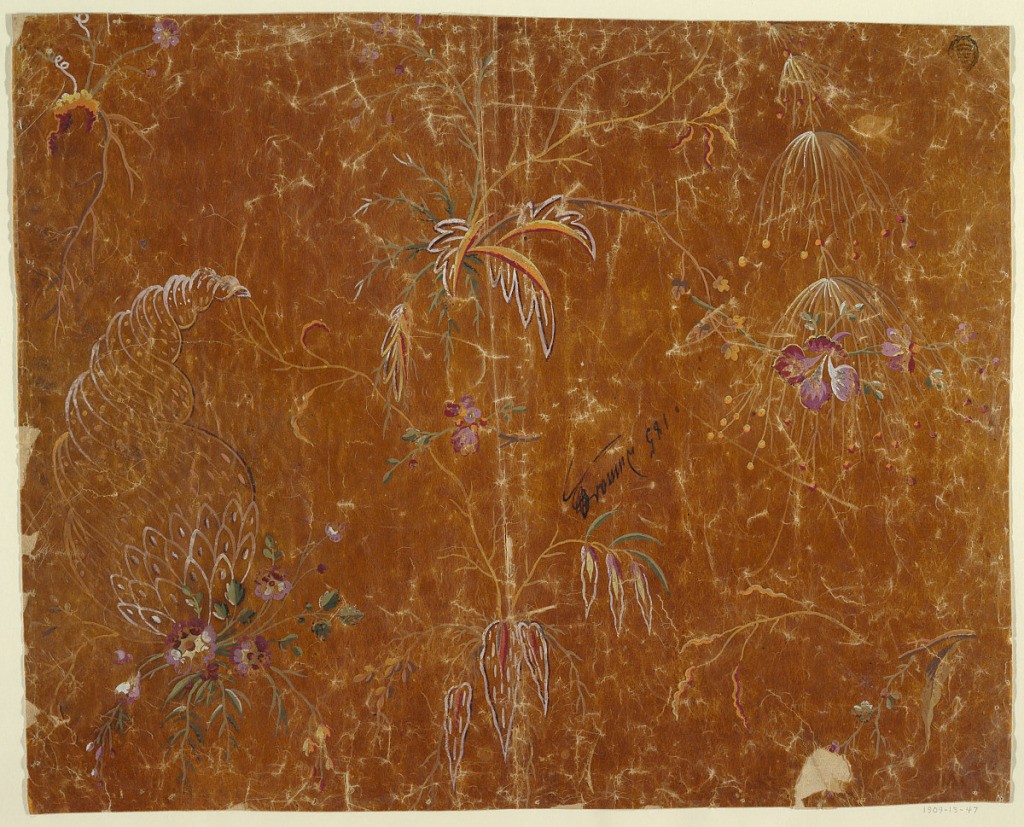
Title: Design for a Woven Fabric
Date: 1825–1850
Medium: Brush and gouche on oily tracing paper
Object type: Drawing
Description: Boughs connect six fantastical flower motifs, which are disposed in two horizontal rows. A flower bunch grows from a big shell, bottom left.